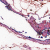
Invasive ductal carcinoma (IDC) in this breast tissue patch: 0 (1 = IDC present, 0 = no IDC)